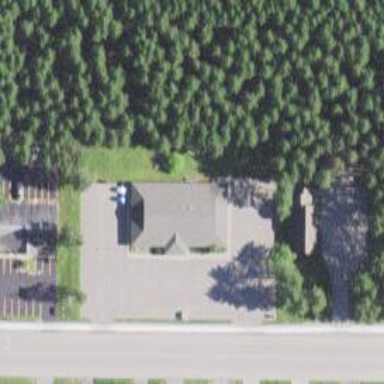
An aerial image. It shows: Healthcare clinic.